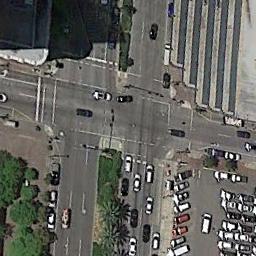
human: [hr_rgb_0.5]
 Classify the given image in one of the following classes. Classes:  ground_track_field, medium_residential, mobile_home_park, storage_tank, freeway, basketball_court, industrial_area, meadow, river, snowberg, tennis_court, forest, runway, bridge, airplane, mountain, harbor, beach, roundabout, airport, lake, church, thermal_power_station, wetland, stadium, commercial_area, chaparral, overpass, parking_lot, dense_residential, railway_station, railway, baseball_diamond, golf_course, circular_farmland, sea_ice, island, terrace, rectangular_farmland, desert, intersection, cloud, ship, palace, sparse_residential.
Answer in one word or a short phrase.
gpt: intersection